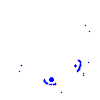
Particle: pion